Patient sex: M
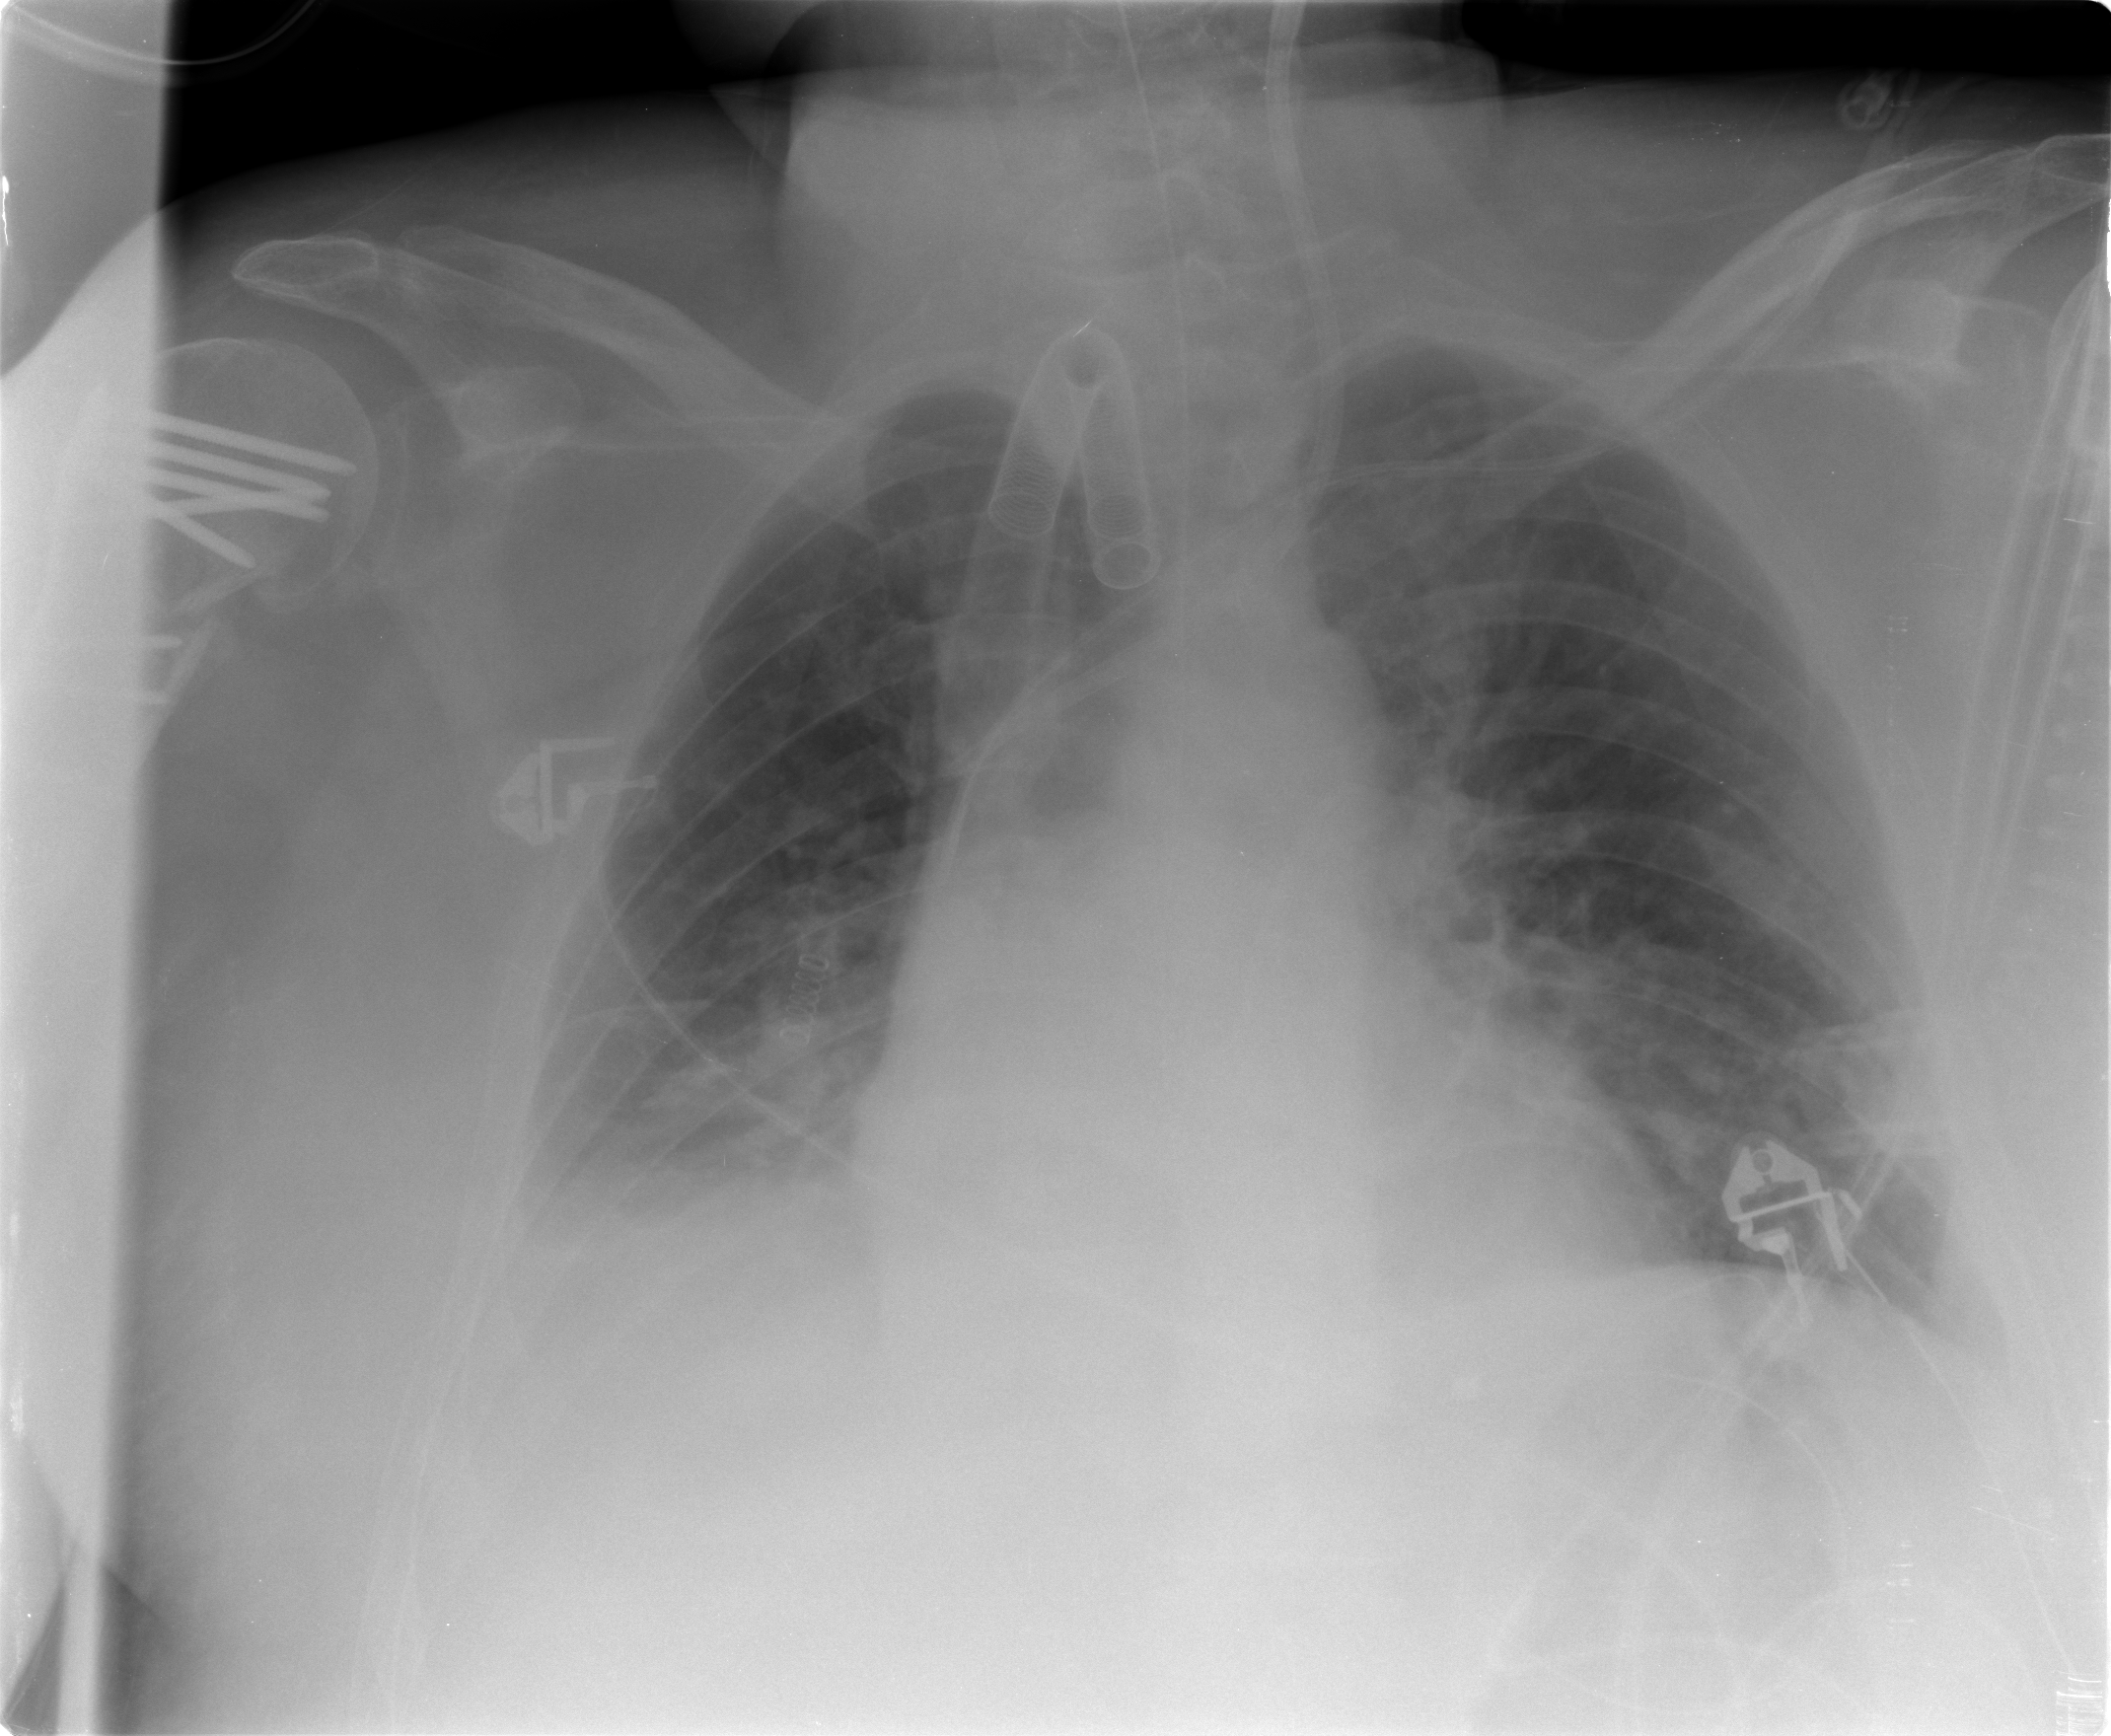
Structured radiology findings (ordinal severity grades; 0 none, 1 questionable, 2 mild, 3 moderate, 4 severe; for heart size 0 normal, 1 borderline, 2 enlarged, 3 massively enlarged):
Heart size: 1
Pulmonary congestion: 2
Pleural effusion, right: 2
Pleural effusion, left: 2
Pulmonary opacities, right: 0
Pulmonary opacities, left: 0
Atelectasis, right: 2
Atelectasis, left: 0